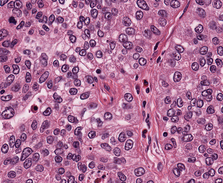
Tumor epithelial tissue: yes
Tumor-associated stroma tissue: yes
Normal tissue: no